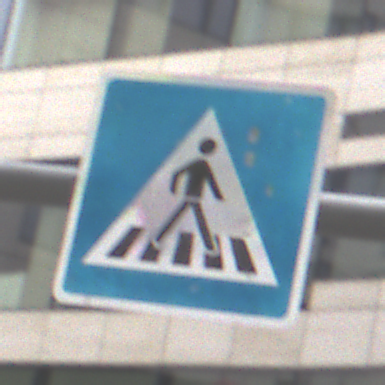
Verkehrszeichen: FussgaengerueberwegLinks
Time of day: Midday
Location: Outdoor (Urban)
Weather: Overcast
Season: NotSpecified
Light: Natural